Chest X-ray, PA view. Patient: 67 years old, sex F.
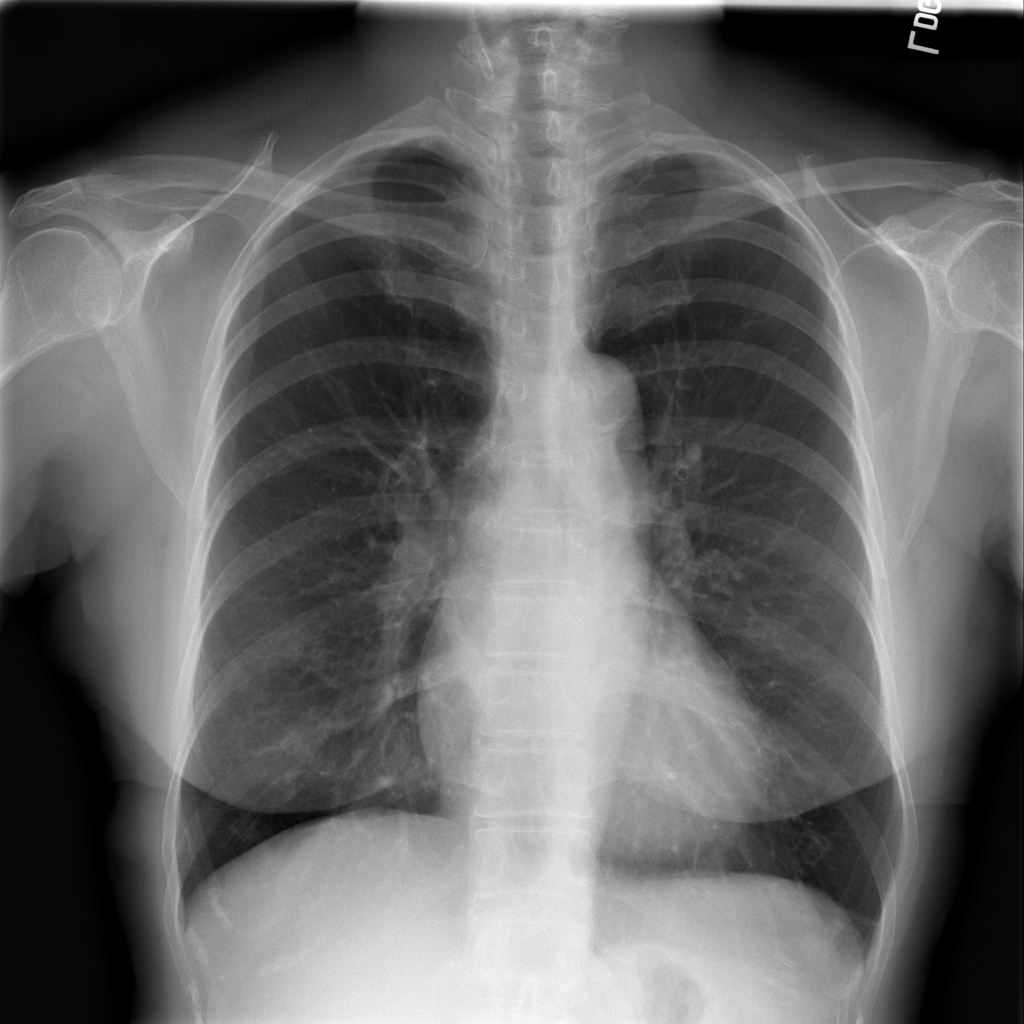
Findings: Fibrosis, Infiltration